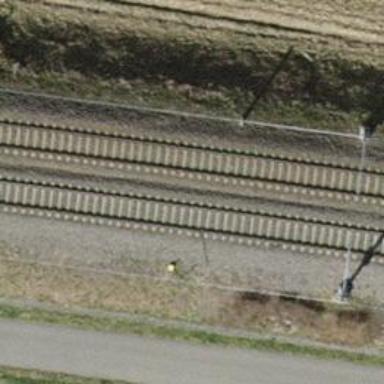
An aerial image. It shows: Solitary milestone along the railway.